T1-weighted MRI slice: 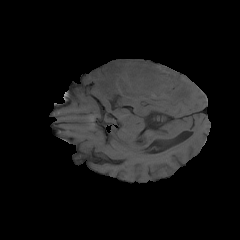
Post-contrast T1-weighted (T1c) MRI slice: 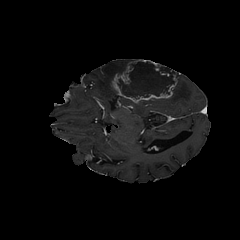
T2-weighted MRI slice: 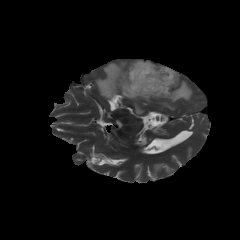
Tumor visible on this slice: yes